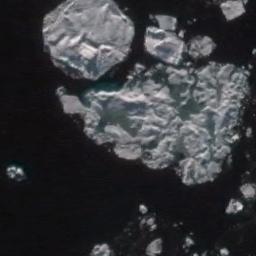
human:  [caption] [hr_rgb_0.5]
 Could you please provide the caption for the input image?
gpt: Blocks of ice and sparse small ice floating on the blue sea .

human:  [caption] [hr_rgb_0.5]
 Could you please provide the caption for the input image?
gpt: There are sea ice of different sizes .

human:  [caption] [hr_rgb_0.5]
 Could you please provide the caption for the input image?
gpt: Two large pieces of sea ice and several small pieces of sea ice float in the deep blue sea .

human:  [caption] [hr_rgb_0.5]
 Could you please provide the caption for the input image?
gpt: There are many ice on the deep blue sea .

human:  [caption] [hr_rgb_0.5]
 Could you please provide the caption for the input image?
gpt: There are some pieces of sea ice .